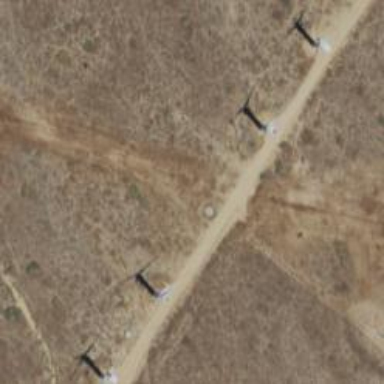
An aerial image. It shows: Wind generator.